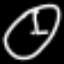
Label: clock